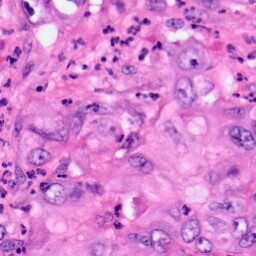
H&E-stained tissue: Pancreatic